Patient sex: M
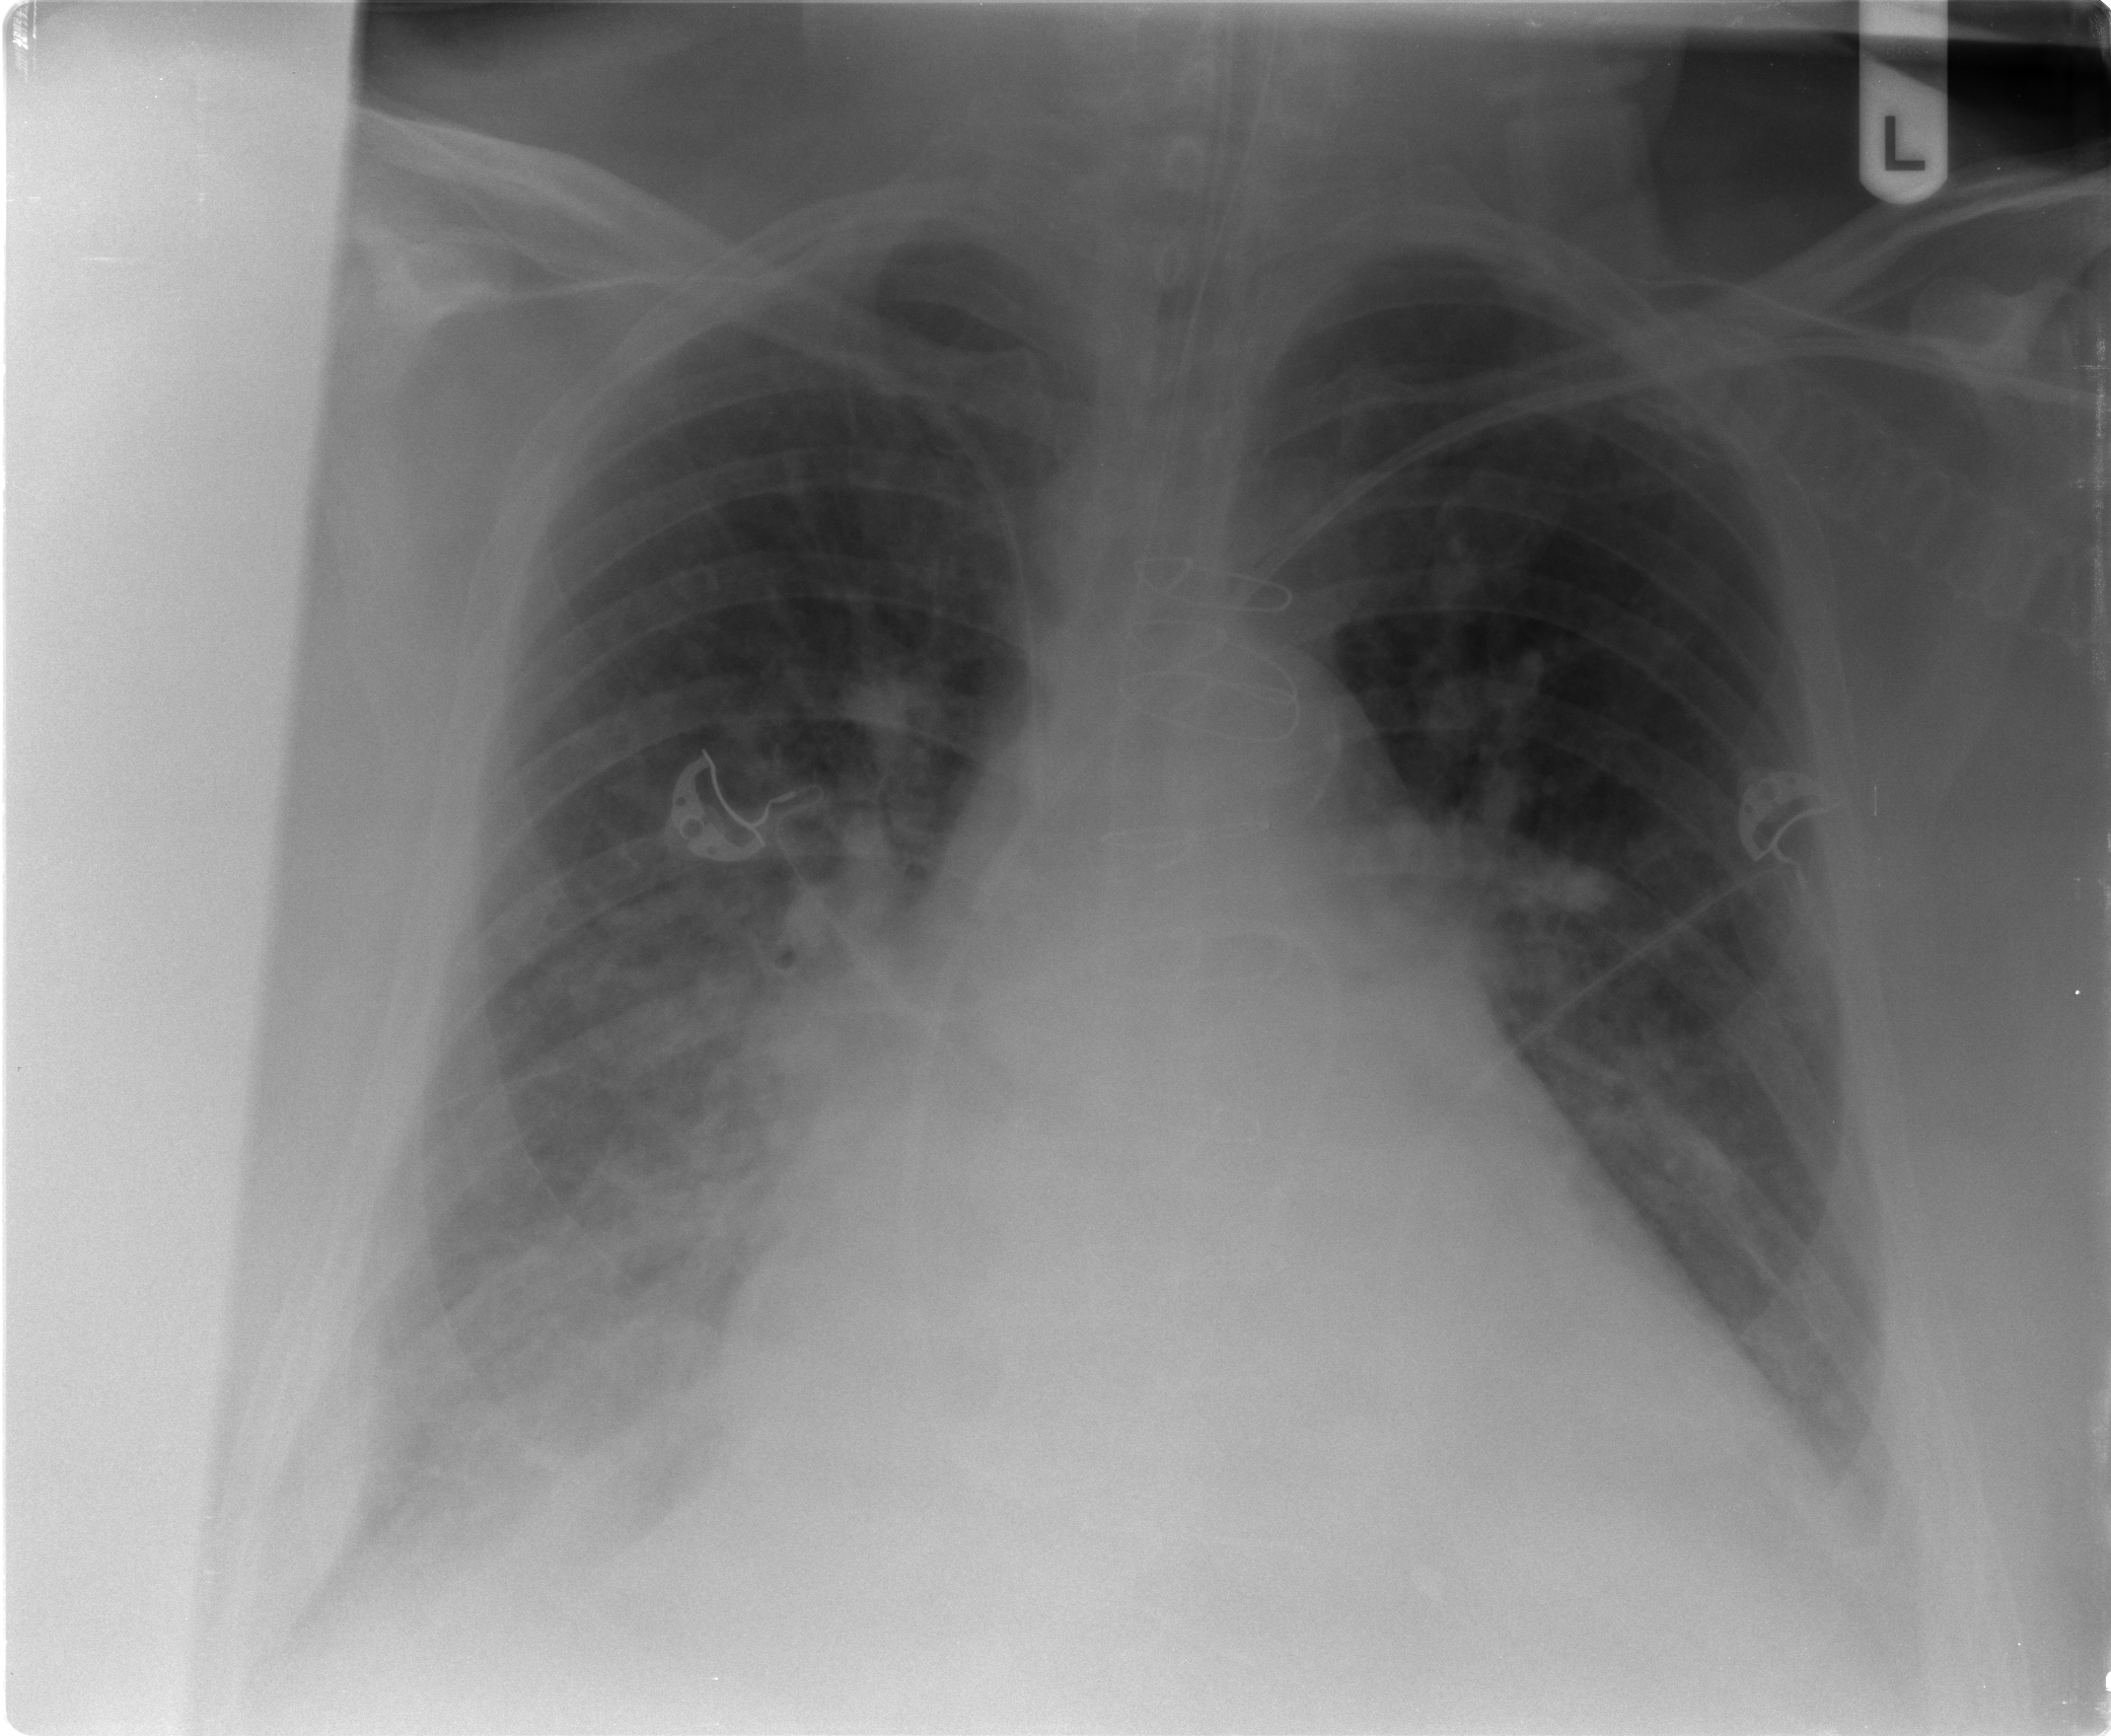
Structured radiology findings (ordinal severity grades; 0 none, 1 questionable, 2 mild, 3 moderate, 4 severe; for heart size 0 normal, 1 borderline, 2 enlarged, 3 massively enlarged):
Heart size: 2
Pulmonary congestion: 2
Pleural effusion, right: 2
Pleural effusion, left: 2
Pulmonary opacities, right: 2
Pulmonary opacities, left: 0
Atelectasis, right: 3
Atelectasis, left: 2